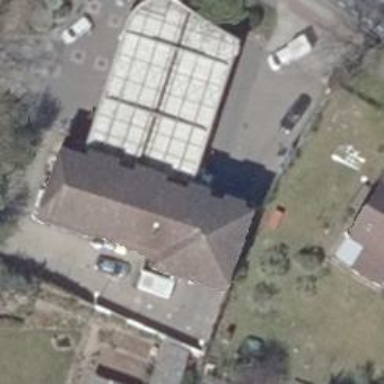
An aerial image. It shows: Car wash facility.